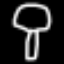
Label: mushroom